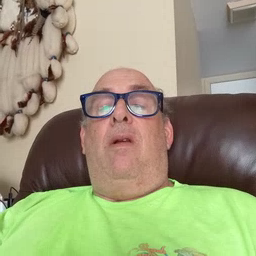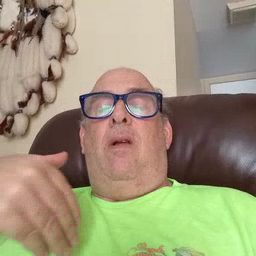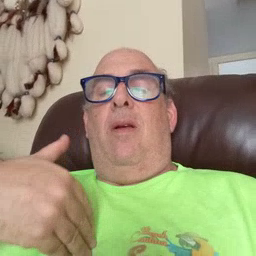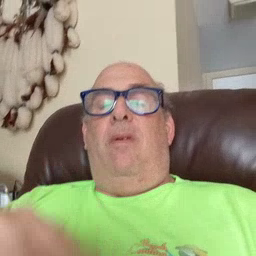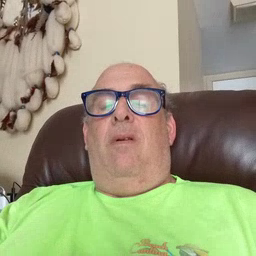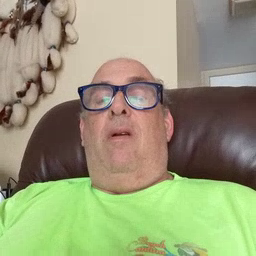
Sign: animal